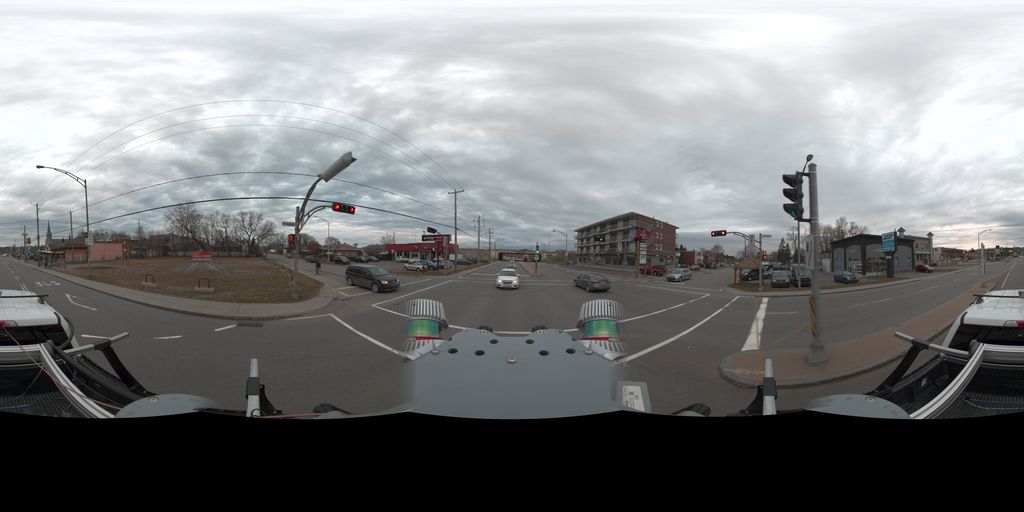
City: quebec_city